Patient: sex M, age 33
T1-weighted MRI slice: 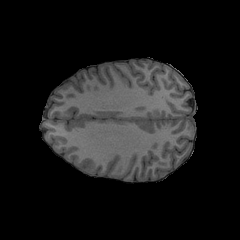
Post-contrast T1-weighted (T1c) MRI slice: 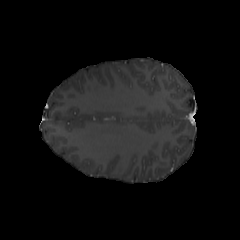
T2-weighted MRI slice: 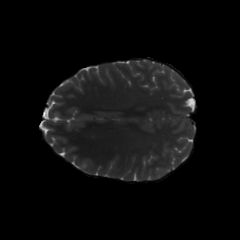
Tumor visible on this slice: no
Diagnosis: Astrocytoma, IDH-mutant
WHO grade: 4